Interaction volume radius: 5 \u00c5
Interaction volume height: 15 \u00c5
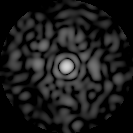
Disorder parameter: 0.8514